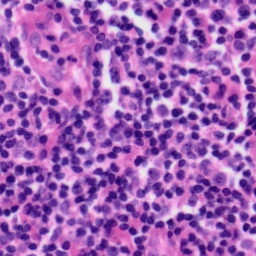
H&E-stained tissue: Tonsil